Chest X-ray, PA view. Patient: 25 years old, sex F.
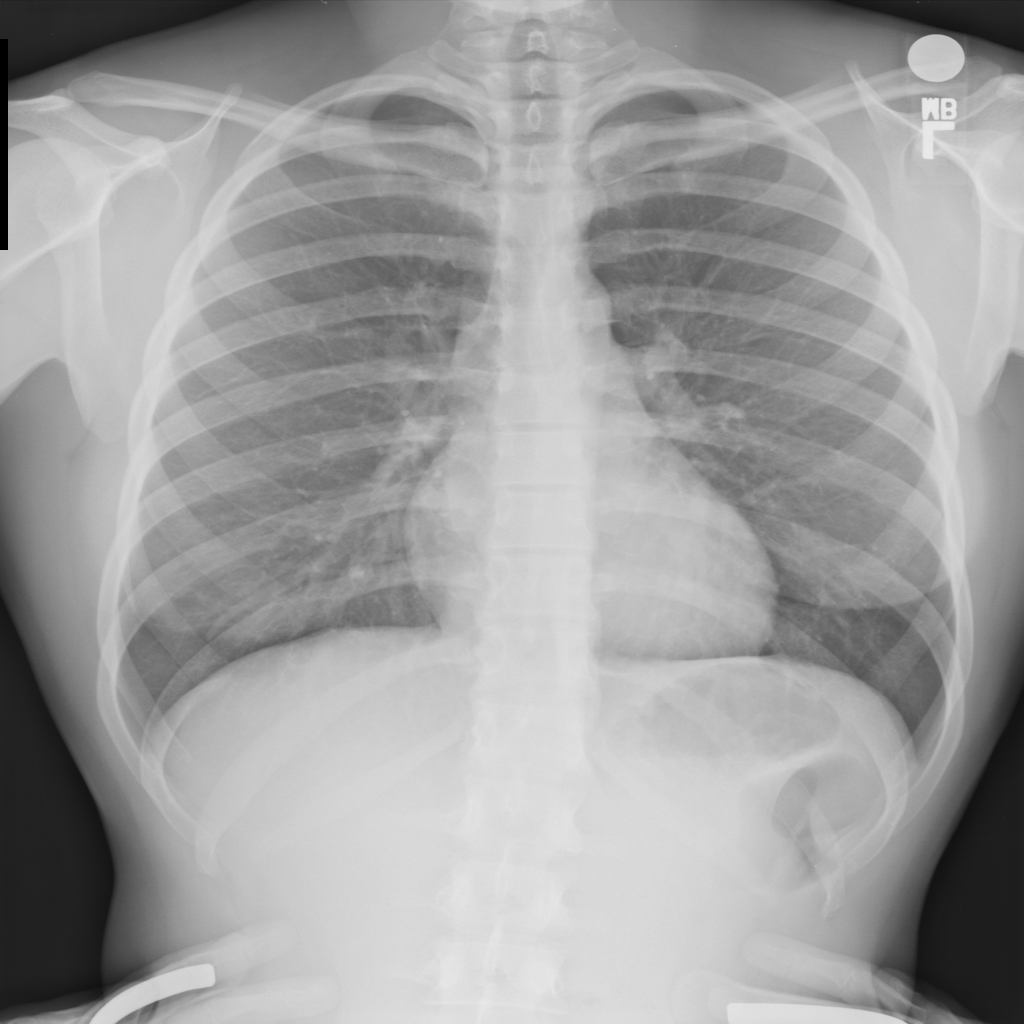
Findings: No Finding